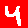
Digit: 4